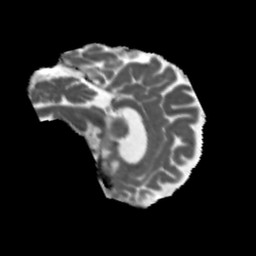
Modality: MD
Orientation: sagittal
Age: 76
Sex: female
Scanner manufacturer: siemens
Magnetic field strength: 3 T
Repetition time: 5.47 s
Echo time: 0.0854 s